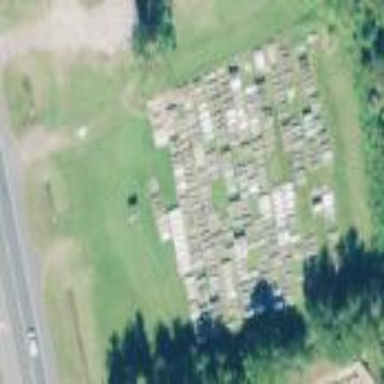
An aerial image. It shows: Cemetery.